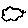
Label: cloud